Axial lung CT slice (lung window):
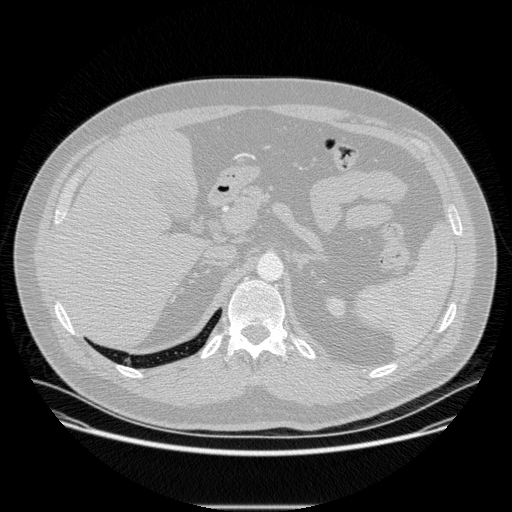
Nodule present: no